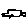
Label: car